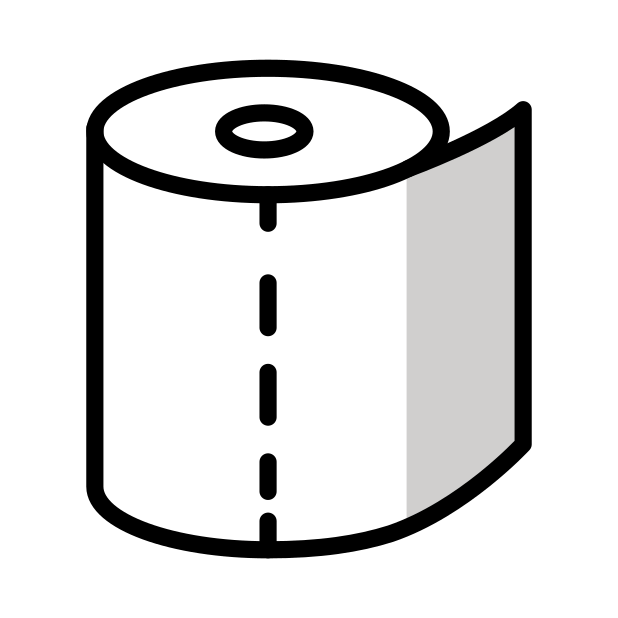
Emoji: 🧻
Name: roll of paper
Unicode: 0x1f9fb